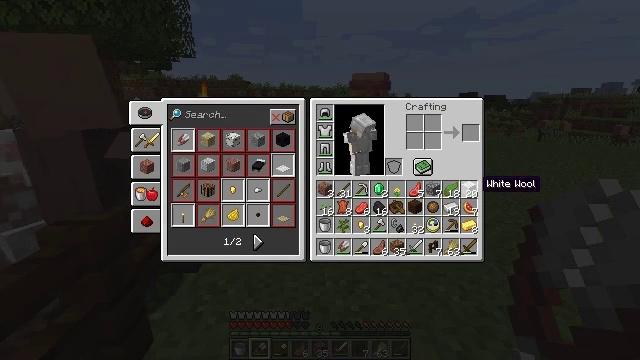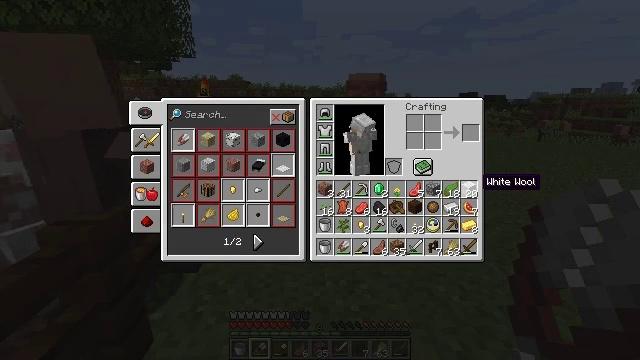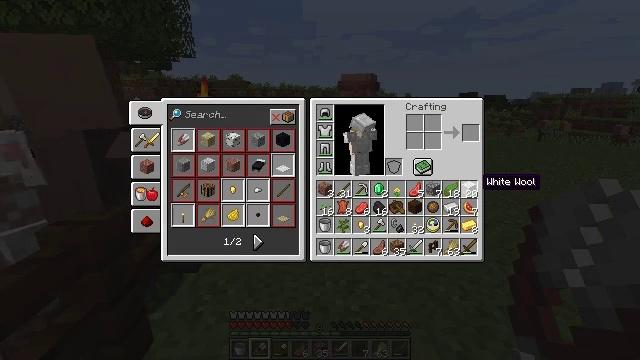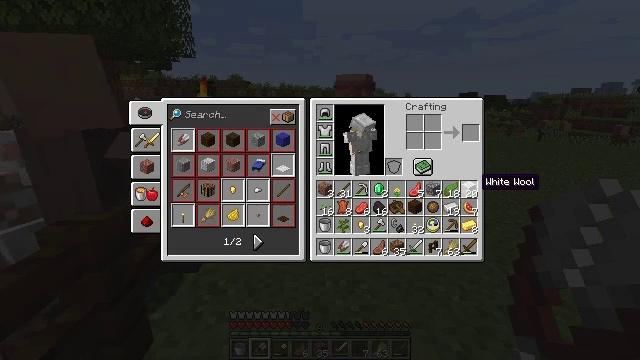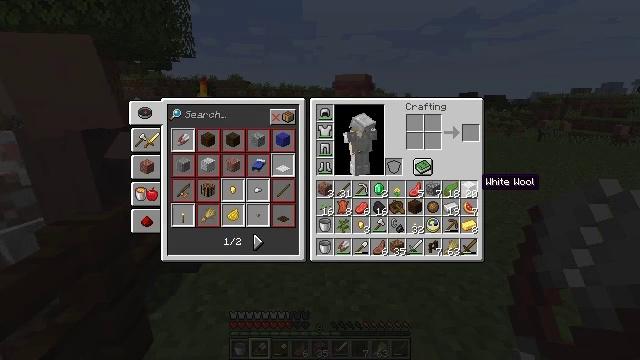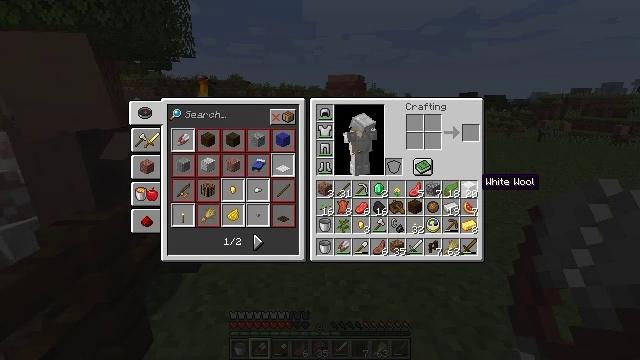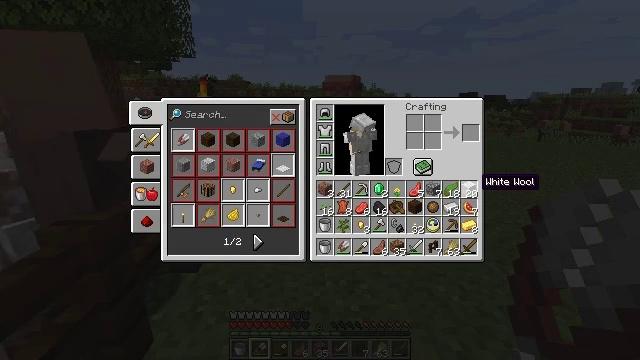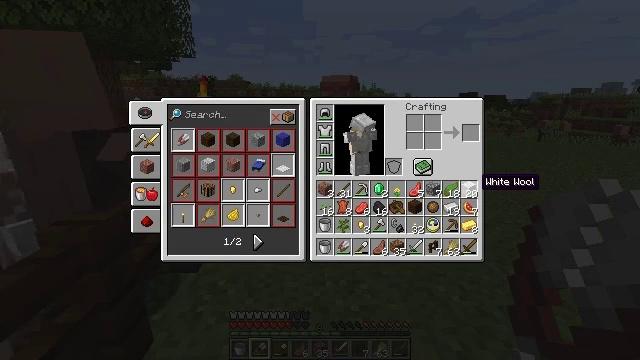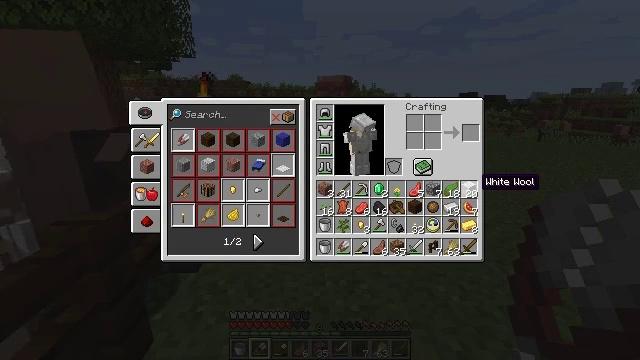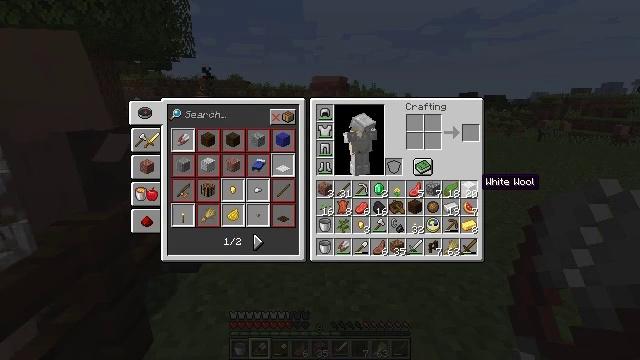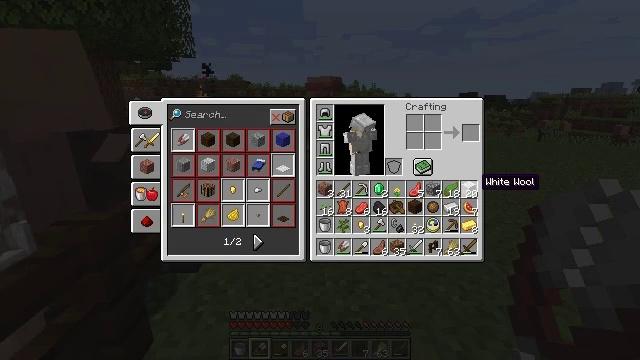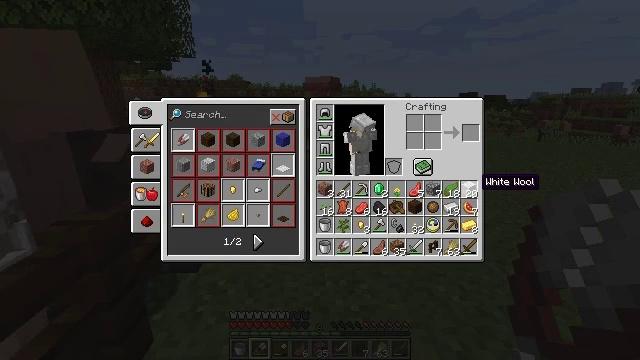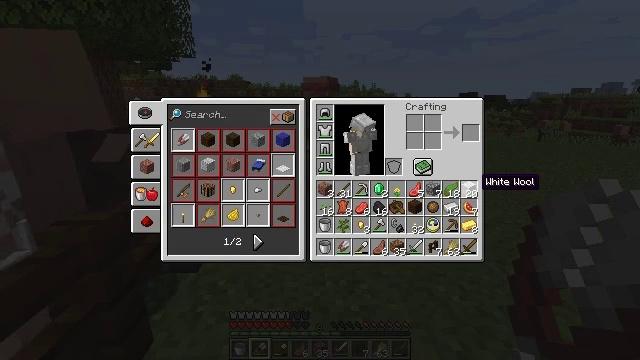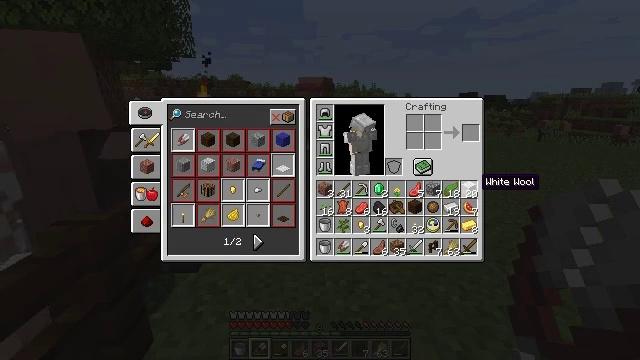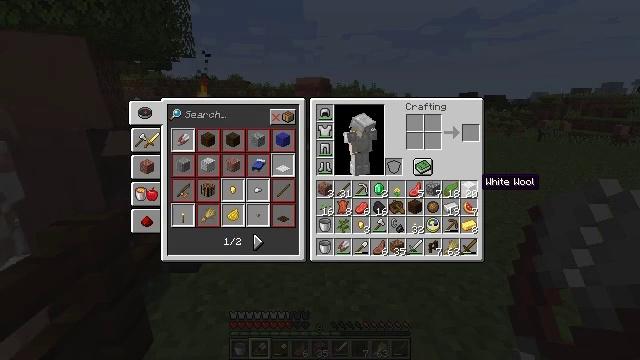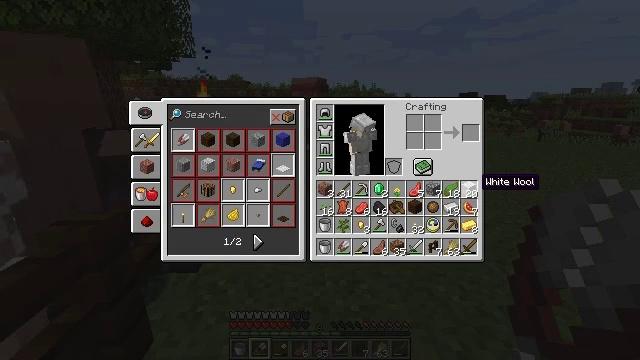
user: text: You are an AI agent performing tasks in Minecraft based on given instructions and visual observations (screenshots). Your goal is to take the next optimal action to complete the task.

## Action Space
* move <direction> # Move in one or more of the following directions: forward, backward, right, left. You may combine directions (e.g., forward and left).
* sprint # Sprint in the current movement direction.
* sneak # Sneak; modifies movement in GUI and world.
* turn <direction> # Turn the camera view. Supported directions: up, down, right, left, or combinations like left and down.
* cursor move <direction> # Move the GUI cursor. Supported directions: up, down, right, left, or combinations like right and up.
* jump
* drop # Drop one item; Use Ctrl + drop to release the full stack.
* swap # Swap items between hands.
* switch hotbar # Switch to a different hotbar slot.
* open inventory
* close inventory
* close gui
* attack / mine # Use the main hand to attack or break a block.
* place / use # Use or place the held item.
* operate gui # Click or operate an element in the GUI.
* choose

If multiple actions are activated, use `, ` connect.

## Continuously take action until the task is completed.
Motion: motion action
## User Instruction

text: Use your crafting table to make a white carpet.
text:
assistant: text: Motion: no_op
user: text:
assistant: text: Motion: no_op
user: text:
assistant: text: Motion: no_op
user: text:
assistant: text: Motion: no_op
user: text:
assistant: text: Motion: no_op
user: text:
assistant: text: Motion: no_op
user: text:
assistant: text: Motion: no_op
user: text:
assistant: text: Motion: no_op
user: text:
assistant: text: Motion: no_op
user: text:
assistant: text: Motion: no_op
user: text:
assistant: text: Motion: no_op
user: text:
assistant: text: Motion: no_op
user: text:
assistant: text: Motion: no_op
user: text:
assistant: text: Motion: no_op
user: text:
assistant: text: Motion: no_op
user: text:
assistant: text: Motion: no_op
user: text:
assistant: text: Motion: no_op
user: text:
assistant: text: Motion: no_op
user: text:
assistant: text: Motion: no_op
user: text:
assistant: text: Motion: no_op
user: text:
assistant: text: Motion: no_op
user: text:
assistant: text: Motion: no_op
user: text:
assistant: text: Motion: no_op
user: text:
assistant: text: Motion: no_op
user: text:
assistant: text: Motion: no_op
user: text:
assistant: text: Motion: no_op
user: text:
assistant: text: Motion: no_op
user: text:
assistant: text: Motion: no_op
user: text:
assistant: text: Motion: no_op
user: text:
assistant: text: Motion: no_op